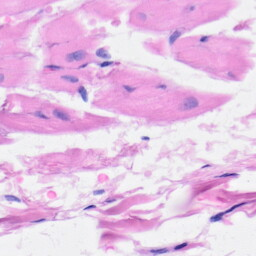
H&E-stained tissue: Heart